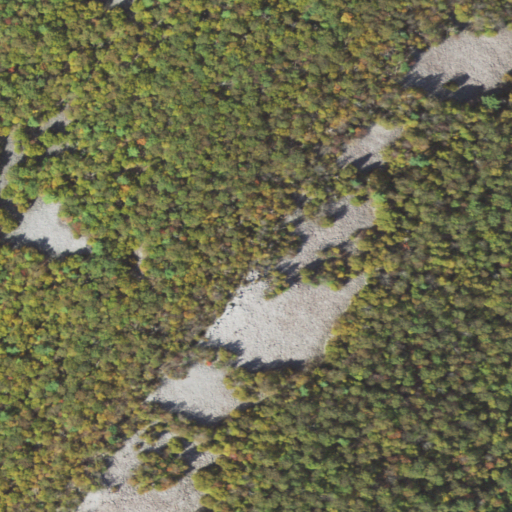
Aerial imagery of mountain in Pennsylvania named Stone Mountain containing deciduous forest and barren land